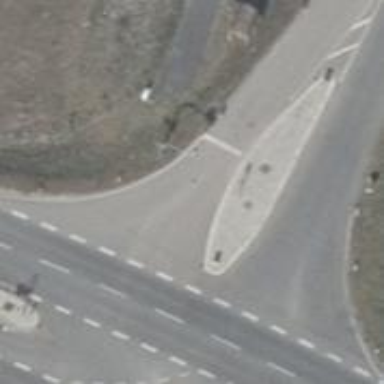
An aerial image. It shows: Road with traffic signals.